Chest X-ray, PA view. Patient: 49 years old, sex M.
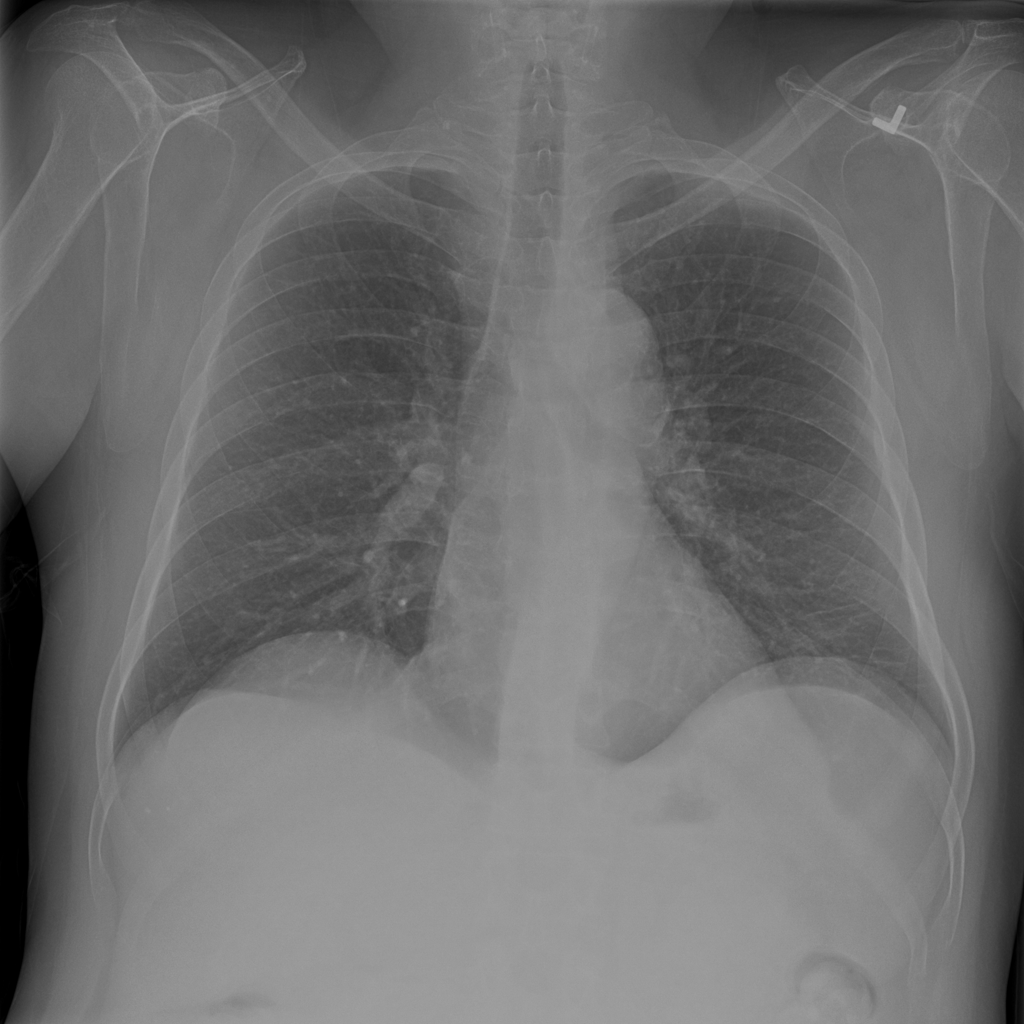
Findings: Atelectasis